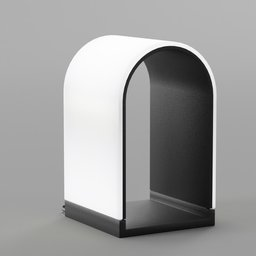
Label: lighting